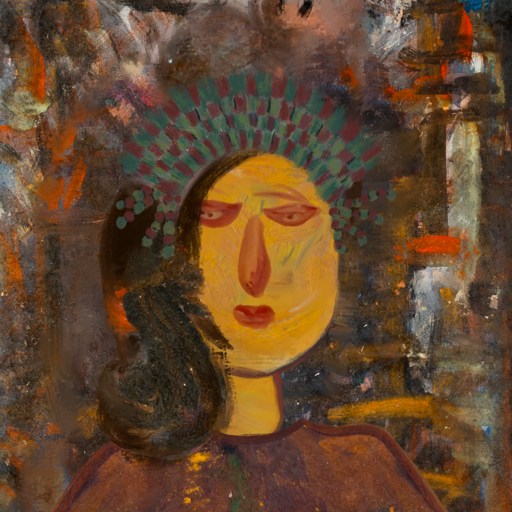
Background: GypsyQueen, Head And Neck Front: After_Raid, Face Front: Pious_Lady, Bust: Comrade, Hair Front: Gypsy_Queen, Head Accessory: After_Raid_Crown, Second Necklace: Blank, Necklace: Blank, Baby: Blank